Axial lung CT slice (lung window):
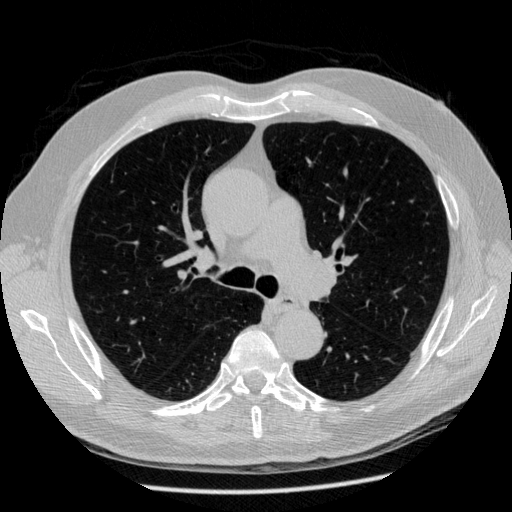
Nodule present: no